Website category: university
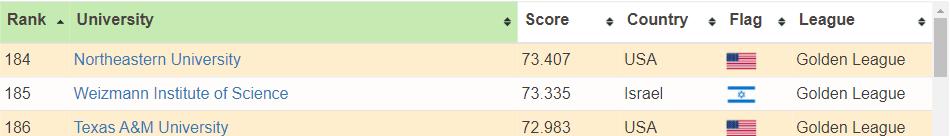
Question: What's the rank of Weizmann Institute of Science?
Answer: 185

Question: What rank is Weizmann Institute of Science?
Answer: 185

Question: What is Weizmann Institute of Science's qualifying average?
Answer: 185

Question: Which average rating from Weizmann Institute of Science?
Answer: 185

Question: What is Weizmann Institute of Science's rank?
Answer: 185

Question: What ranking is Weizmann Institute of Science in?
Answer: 185

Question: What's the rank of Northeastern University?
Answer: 184

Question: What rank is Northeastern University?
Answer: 184

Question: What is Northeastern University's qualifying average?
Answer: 184

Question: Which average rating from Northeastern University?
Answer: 184

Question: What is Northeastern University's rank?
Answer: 184

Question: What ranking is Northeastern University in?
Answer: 184

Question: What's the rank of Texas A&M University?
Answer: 186

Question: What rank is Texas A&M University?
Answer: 186

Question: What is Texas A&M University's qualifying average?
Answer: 186

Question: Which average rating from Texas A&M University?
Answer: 186

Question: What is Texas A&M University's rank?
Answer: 186

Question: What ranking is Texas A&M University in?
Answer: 186

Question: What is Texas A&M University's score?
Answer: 72.983

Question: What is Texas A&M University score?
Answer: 72.983

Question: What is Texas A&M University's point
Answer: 72.983

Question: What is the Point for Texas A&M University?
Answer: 72.983

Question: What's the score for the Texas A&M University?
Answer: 72.983

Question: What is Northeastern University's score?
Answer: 73.407

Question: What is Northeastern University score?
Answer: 73.407

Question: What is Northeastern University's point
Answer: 73.407

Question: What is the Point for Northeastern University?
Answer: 73.407

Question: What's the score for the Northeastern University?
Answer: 73.407

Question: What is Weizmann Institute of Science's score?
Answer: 73.335

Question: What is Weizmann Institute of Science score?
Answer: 73.335

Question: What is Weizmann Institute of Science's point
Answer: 73.335

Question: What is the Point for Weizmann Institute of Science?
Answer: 73.335

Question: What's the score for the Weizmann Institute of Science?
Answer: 73.335

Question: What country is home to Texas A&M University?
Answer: USA

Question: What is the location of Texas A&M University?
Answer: USA

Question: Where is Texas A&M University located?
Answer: USA

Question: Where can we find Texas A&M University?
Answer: USA

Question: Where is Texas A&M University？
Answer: USA

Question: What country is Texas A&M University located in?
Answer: USA

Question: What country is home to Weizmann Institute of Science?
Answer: Israel

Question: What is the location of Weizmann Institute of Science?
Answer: Israel

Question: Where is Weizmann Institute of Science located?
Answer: Israel

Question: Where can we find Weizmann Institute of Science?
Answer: Israel

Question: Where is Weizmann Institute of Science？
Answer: Israel

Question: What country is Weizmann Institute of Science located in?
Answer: Israel

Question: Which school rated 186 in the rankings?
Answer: Texas A&M University

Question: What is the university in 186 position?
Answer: Texas A&M University

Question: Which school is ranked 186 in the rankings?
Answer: Texas A&M University

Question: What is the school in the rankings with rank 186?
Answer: Texas A&M University

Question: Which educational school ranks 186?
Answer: Texas A&M University

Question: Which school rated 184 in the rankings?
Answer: Northeastern University

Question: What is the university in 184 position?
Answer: Northeastern University

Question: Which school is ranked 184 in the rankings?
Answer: Northeastern University

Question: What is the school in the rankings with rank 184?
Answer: Northeastern University

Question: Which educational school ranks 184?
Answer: Northeastern University

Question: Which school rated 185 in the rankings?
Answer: Weizmann Institute of Science

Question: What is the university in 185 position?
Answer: Weizmann Institute of Science

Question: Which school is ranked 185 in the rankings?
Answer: Weizmann Institute of Science

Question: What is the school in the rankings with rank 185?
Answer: Weizmann Institute of Science

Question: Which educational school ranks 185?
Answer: Weizmann Institute of Science

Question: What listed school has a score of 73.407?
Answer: Northeastern University

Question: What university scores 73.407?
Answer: Northeastern University

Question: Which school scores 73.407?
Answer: Northeastern University

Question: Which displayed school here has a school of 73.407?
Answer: Northeastern University